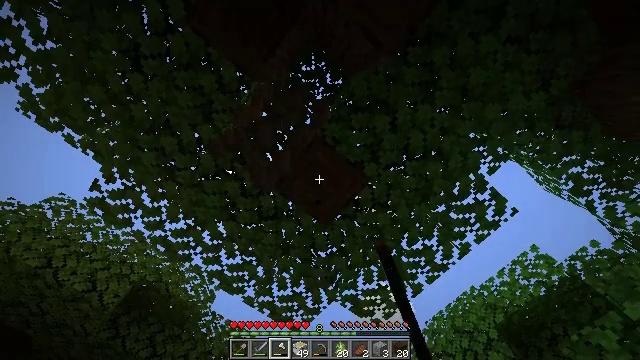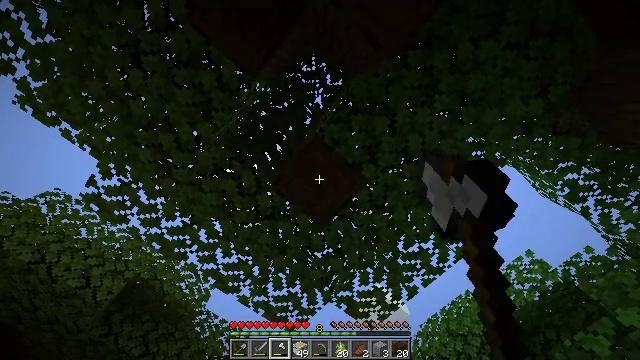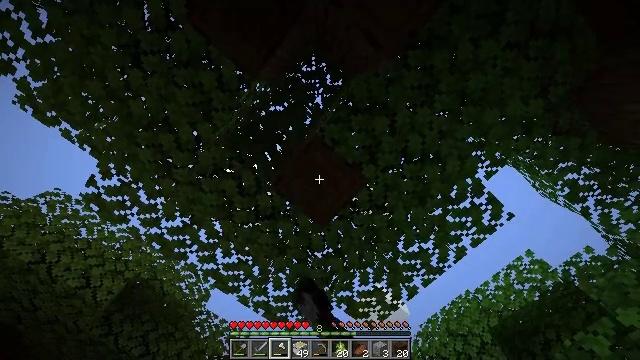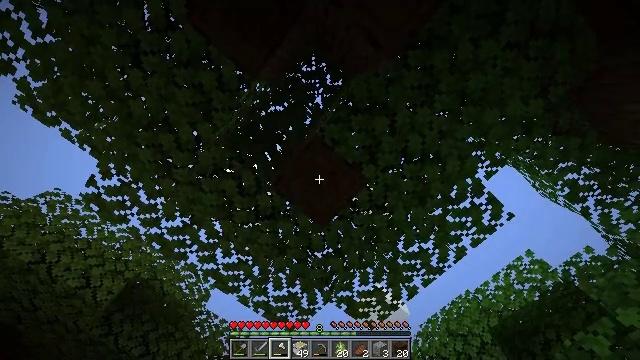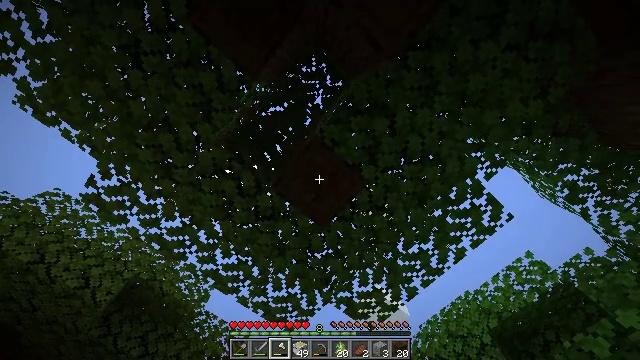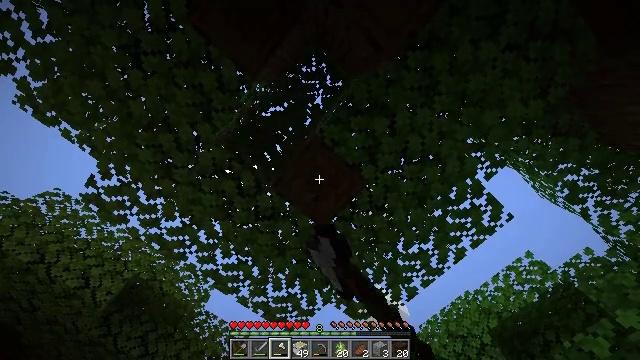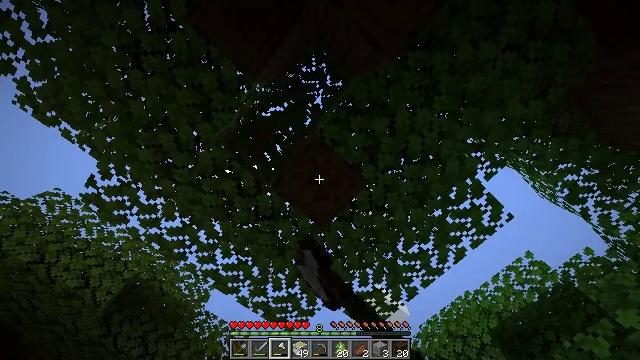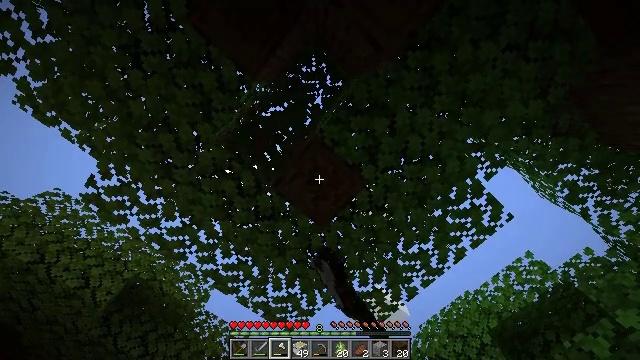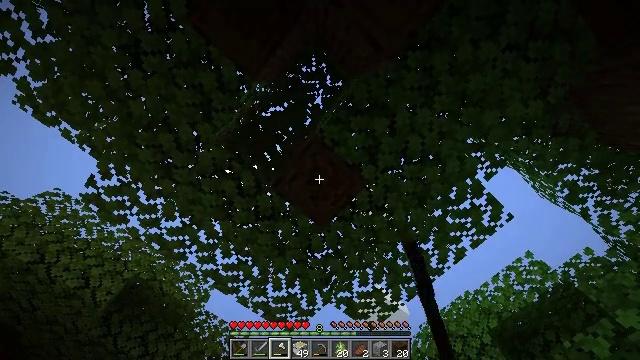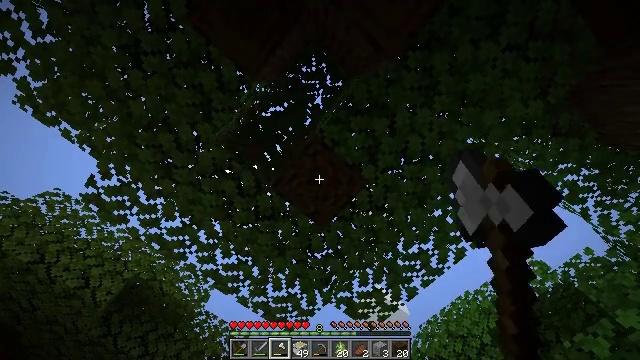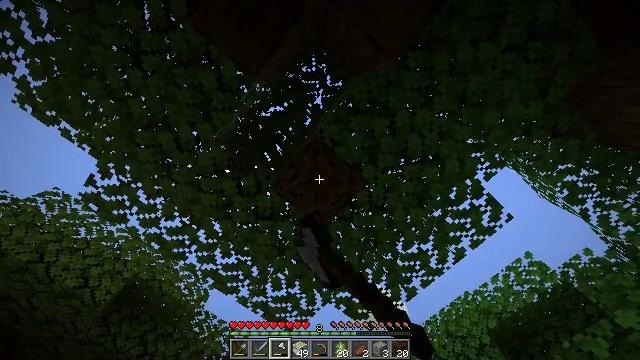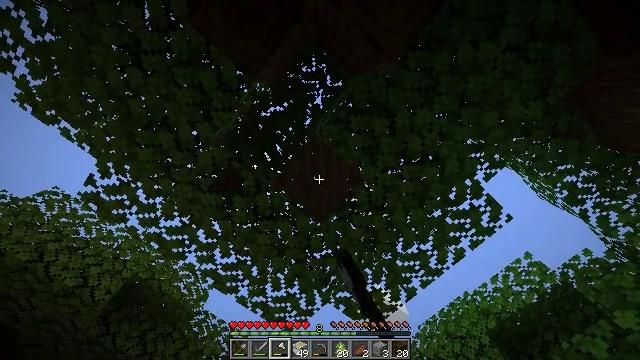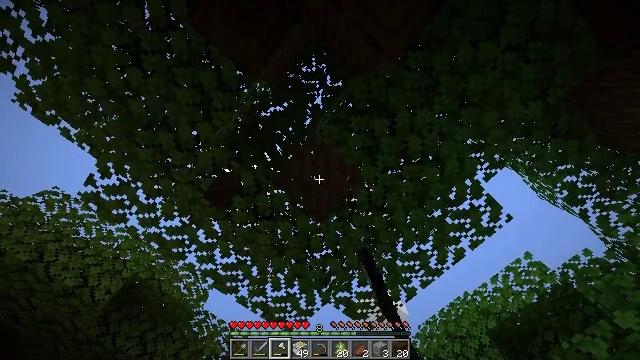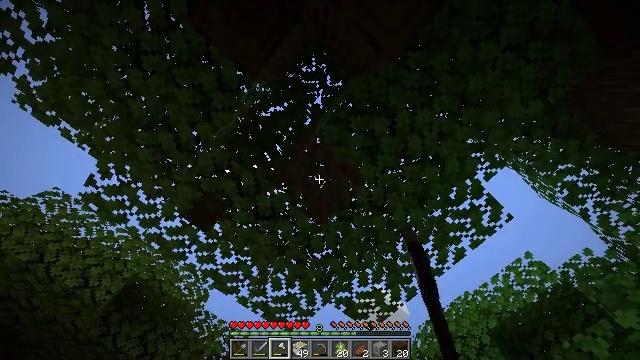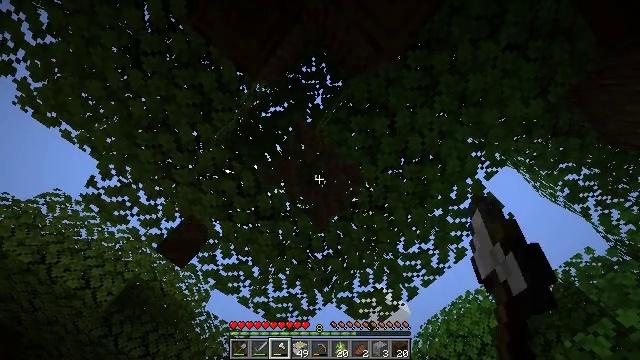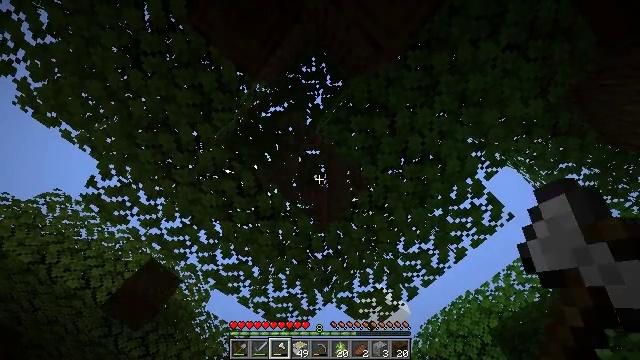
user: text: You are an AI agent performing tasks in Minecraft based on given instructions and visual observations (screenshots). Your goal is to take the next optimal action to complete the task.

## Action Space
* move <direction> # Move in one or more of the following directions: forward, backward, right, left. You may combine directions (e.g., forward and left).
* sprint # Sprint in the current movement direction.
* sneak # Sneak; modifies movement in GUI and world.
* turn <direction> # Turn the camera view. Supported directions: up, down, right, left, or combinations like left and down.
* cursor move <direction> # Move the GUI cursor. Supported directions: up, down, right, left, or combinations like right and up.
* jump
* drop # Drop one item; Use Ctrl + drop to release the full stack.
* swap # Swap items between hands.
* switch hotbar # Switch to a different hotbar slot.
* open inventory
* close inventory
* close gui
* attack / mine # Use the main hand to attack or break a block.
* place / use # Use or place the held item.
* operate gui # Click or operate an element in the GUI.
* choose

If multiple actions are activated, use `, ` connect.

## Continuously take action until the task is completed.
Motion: motion action
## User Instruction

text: Chop down the dark oak log.
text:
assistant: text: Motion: turn right, attack / mine
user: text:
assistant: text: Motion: attack / mine
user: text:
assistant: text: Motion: attack / mine
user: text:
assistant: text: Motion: attack / mine
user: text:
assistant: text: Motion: attack / mine
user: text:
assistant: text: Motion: attack / mine
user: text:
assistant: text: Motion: attack / mine
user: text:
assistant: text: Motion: attack / mine
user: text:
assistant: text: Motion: attack / mine
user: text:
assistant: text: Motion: attack / mine
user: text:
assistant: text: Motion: attack / mine
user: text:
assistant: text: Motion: attack / mine
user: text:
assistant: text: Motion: attack / mine
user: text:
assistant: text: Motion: attack / mine
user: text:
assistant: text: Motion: attack / mine
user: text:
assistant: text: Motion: attack / mine